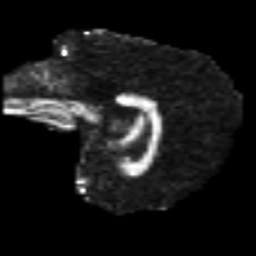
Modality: FA
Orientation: sagittal
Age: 36
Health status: ill
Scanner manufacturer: philips
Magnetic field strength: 3 T
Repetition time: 9 s
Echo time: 0.127 s